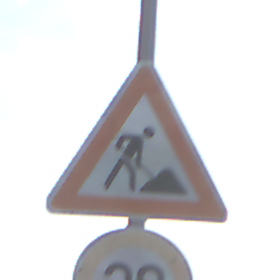
Verkehrszeichen: Arbeitsstelle
Zusatzzeichen unten: Geschwindigkeit20
Umgebung: Outdoor, Nature
Tageszeit: MorningAfternoon
Wetter: PartlyCloudy
Licht: Natural
Jahreszeit: NotSpecified
Kontrast: HighContrast